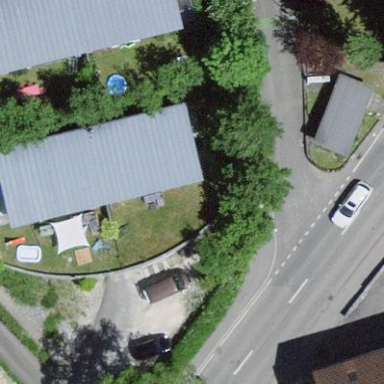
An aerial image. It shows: Terrace building with flat roof.